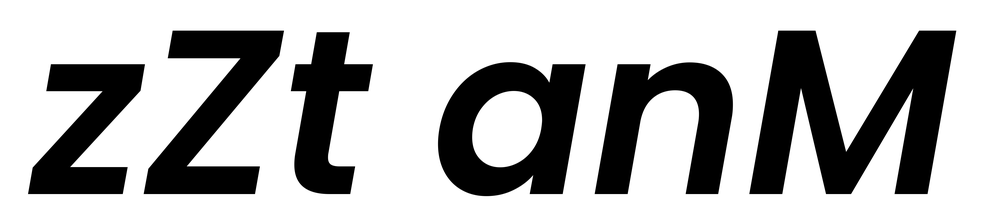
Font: Poppins-SemiBoldItalic